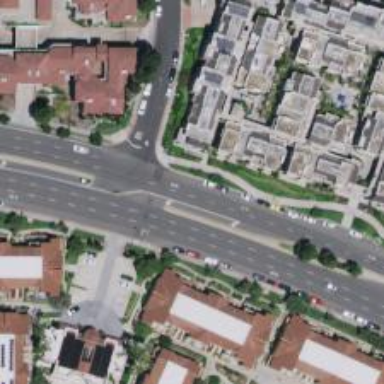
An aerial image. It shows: Secondary road with separate asphalt sidewalks.